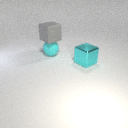
large cyan rubber sphere below large gray rubber cube